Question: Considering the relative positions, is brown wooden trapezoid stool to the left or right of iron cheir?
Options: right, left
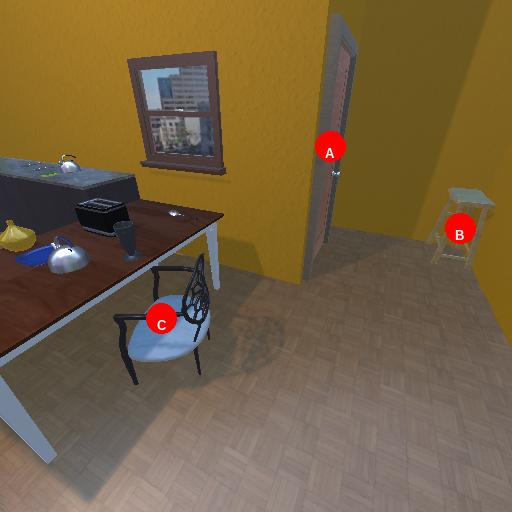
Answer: right